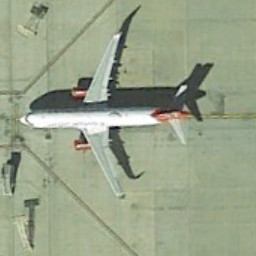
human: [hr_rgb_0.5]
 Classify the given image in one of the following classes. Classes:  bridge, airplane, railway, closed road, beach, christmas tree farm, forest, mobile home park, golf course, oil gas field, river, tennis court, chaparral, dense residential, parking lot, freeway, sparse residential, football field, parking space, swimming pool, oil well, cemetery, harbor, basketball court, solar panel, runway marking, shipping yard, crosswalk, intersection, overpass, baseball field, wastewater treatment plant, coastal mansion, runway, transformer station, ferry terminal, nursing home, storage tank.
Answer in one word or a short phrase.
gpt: airplane